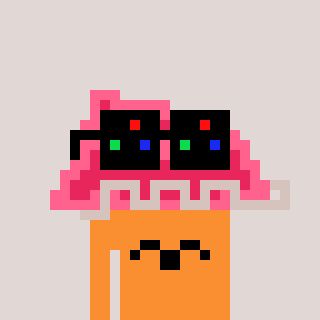
a pixel art character with square black sunglasses, a retainer-shaped head and a orange-colored body on a warm background